Question: I'm doing this project for school and for some reason one of by Buttons in one of my Panels has focus(i can change it with the tab button) Well whatever button has the focus is acting weird.
Is there a way that I can have no button have focus? ie. have nothing selected by the tab button?
notice the Rectangle button has a dotted line around it. I want to make that go away.
Thanks!

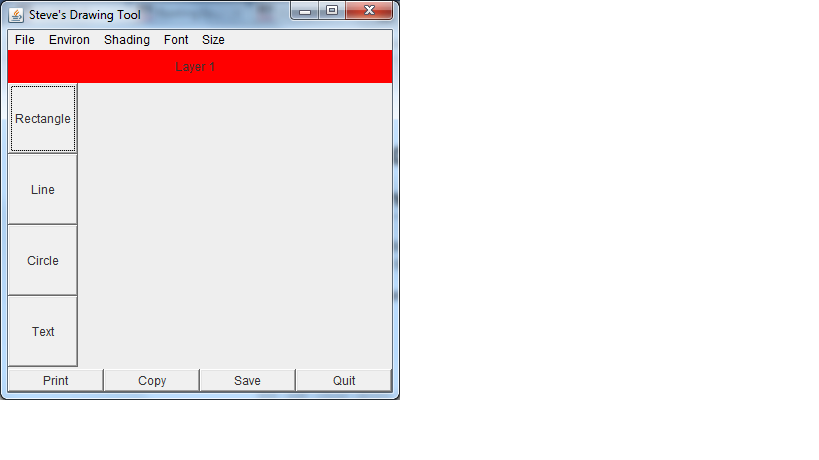
Answer: '''
button.setFocusable(false);
'''